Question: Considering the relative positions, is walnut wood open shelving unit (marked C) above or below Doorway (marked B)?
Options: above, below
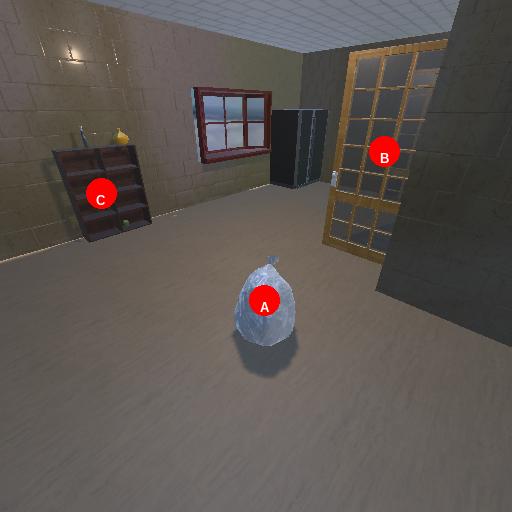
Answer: above